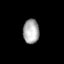
Tissue: lung
Cell type: Epithelial cells
Senescence score: 0.2216
Nuclear area (px): 383
Mean DAPI intensity: 171.397